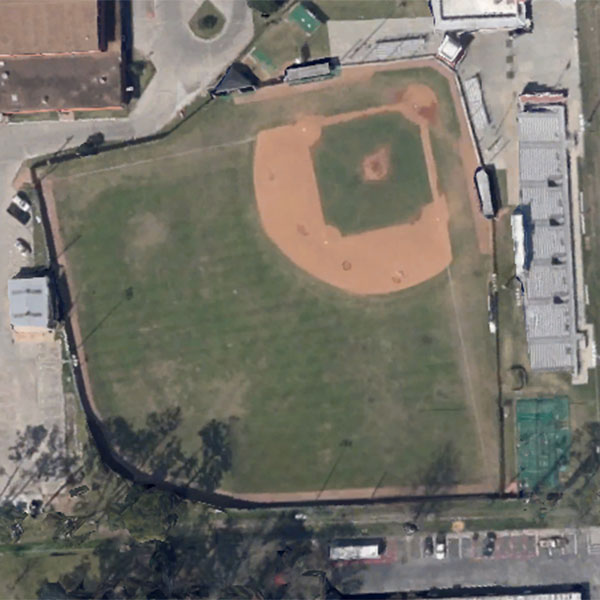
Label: BaseballField